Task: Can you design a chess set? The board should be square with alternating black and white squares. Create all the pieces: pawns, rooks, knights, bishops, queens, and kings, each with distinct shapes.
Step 3979:
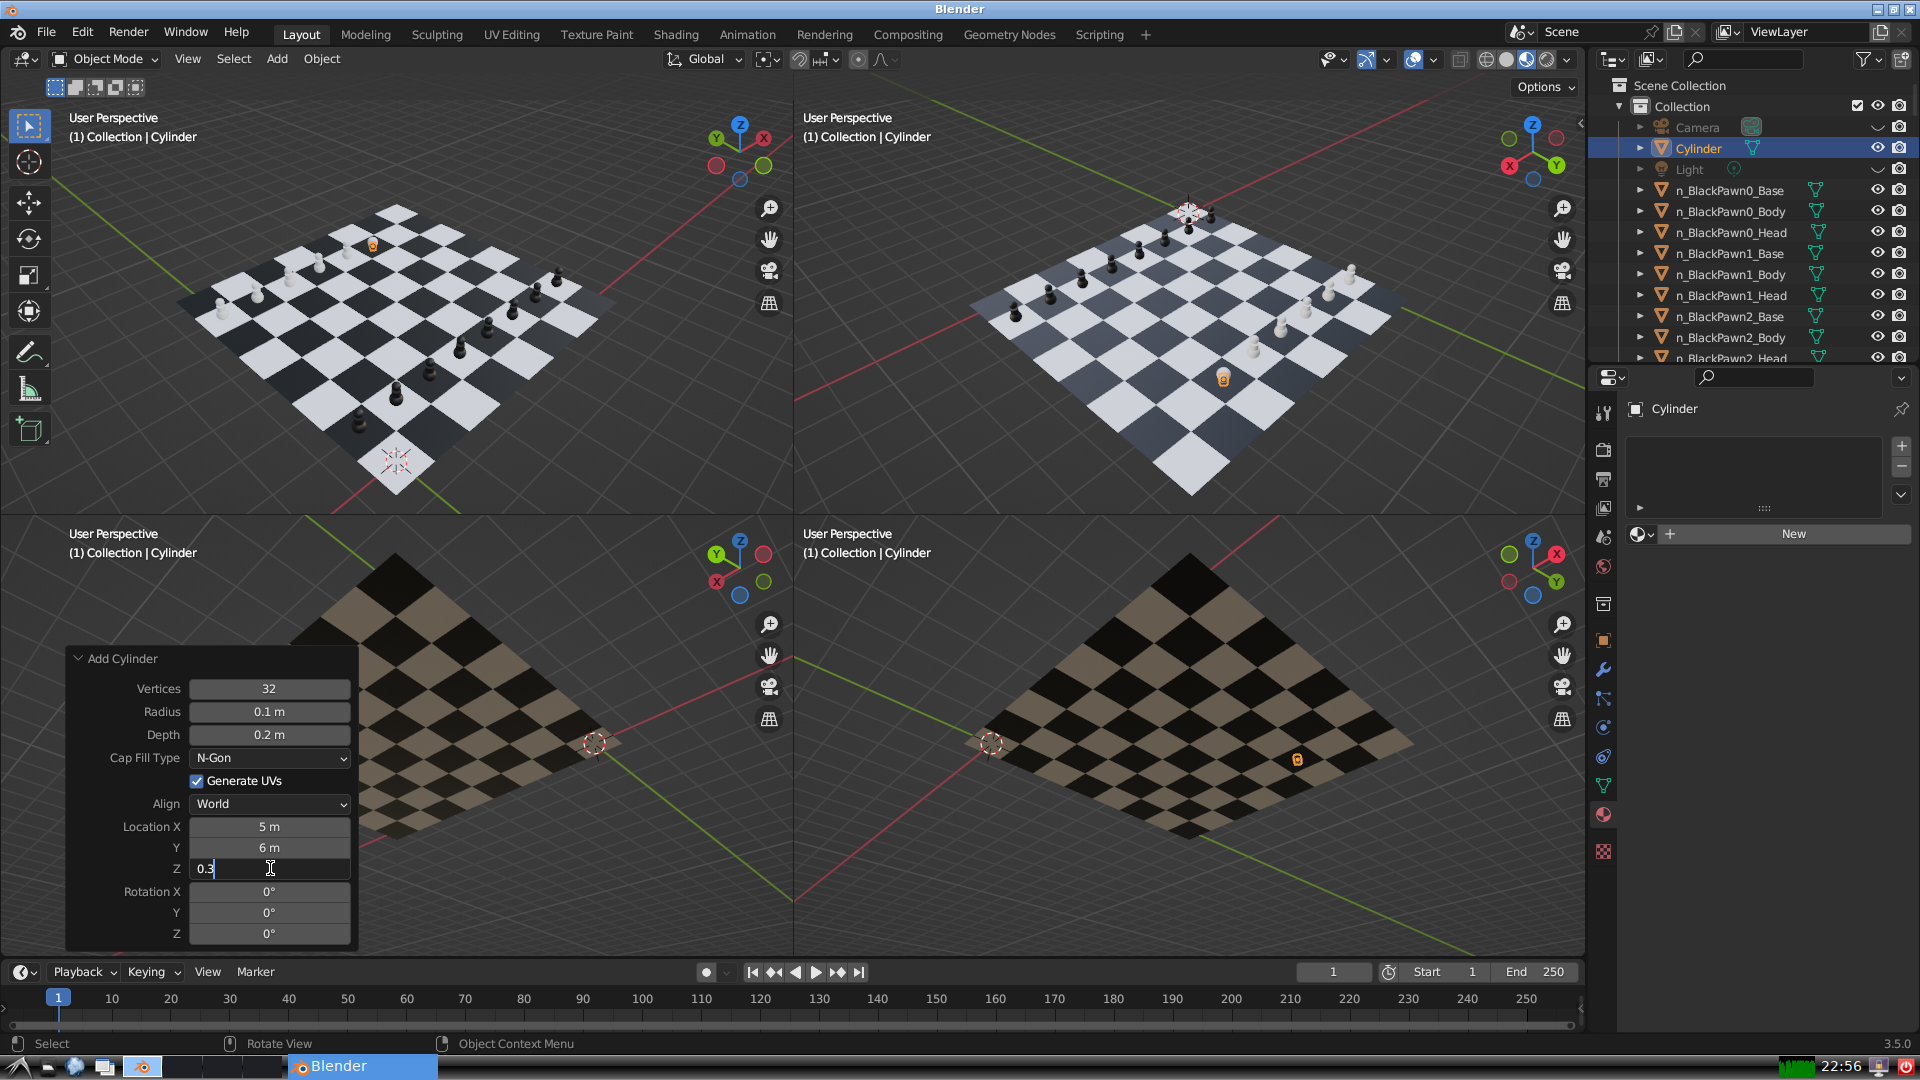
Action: {"key_press": ['Return']}